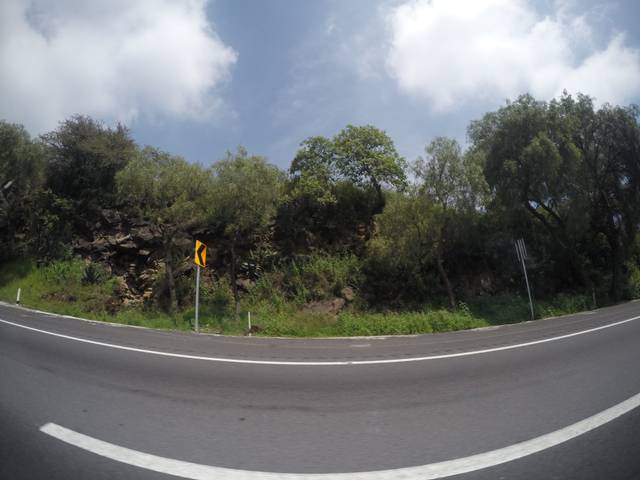
Region: Mexico
Coordinates: 19.22, -99.131